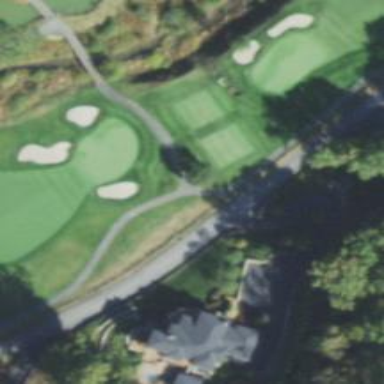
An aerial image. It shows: Golf cartpath that is also road path.